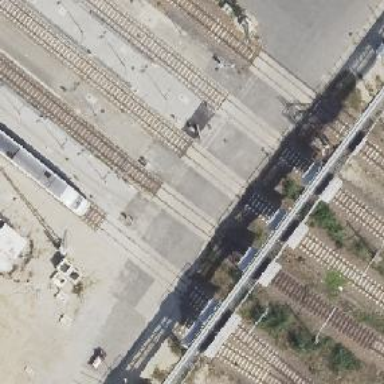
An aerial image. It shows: Level crossing with double half barrier and saltire marking.